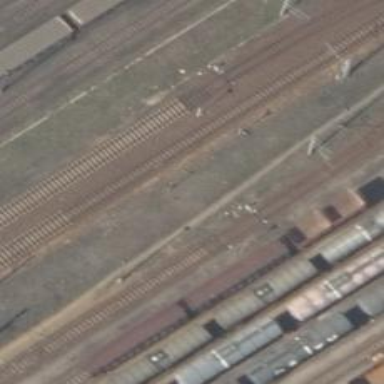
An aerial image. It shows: Railway switch.